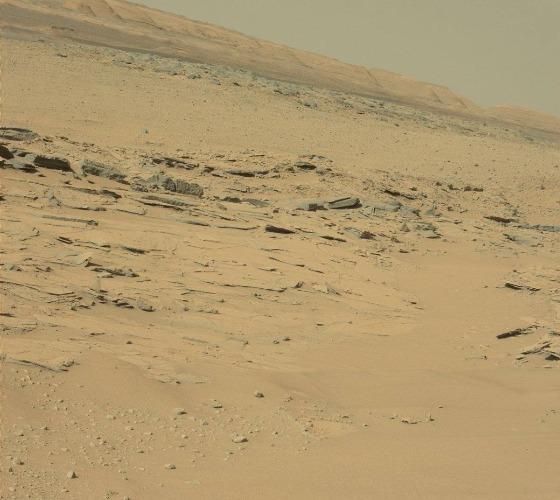
Terrain classes present: Bedrock, Gravel / Sand / Soil, Sky / Distant Mountains